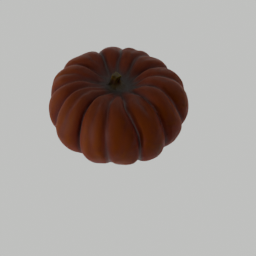
Label: nature